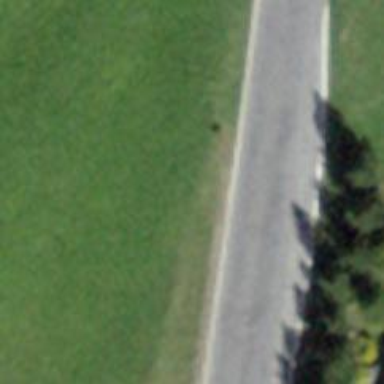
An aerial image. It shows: Passing place on the road.